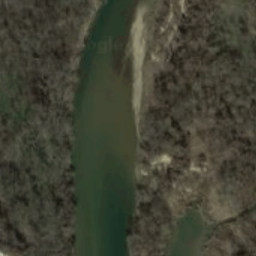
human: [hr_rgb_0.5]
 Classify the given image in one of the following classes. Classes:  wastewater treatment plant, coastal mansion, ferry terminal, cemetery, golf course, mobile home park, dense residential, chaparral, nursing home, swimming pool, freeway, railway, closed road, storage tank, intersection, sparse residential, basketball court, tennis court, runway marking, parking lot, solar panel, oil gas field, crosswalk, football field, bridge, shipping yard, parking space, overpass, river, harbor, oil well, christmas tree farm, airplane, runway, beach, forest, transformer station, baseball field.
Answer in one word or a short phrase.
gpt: river